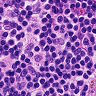
Metastatic tissue present: no